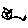
Label: cat